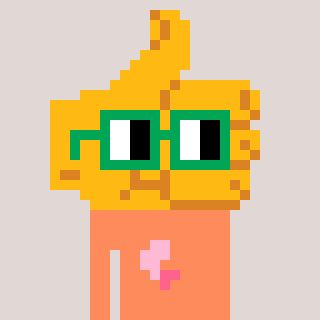
a pixel art character with square green glasses, a thumbsup-shaped head and a peachy-colored body on a warm background